Question: I want hide it completely from the main grid too.
See image for more clarification.
Thanks in advance.
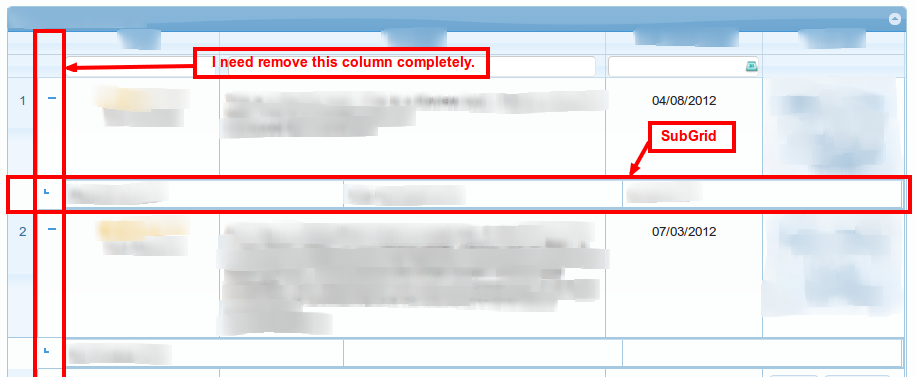
Answer: The column which you need to hide has the name '"subgrid"'. So to hide it you can use
'''
$("#grid").jqGrid("hideCol", "subgrid");
'''
If you need to implement interface for opening or closing subgrids you can call <URL> method directly. For example the following callback will toggle subgrid on double-click on the main row:
'''
ondblClickRow: function (rowid) {
$(this).jqGrid("toggleSubGridRow", rowid);
}
'''
See the corresponding demo <URL>:

: If you want to hide additionally the icon from the first column of subgrid you can use the option
'''
subGridOptions: { openicon: "ui-helper-hidden" }
'''
and add additional CSS style
'''
.subgrid-cell .ui-helper-hidden { display: none}
'''
See <URL>:

: To hide the column with the icon in the subgrid row you can just use
'''
.subgrid-cell { display: none}
'''
See <URL>: